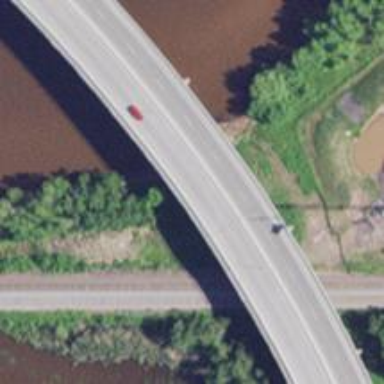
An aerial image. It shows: Primary highway bridge that is also expressway.